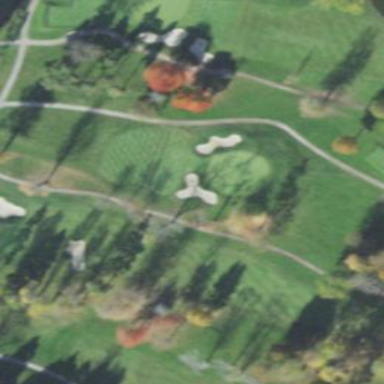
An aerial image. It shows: Golf fairway surrounded by grass.